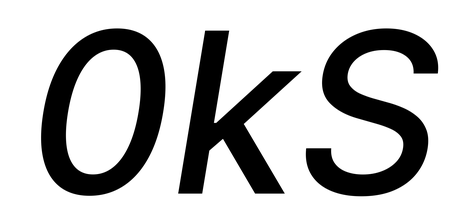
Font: Inter-Italic_Medium_Italic